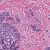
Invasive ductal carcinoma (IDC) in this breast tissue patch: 1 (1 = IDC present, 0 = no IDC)